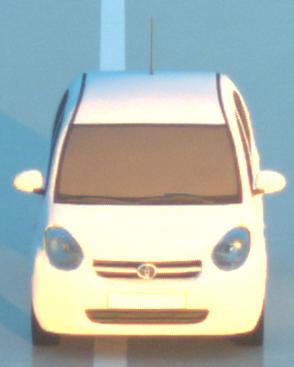
Make: Toyota
Model: Passo
Detailed model: Toyota Passo X Yururi
Model produced from: 2010
Model produced until: 2016
Doors: 5
Color: white
Road condition: wet road
Daytime: sunrise or sunset
Contrast: medium contrast